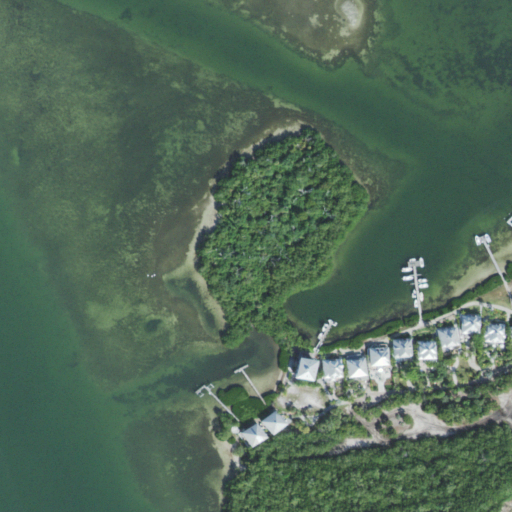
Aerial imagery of island in Florida named Whoopee Island containing open water, woody wetlands, low intensity development, medium intensity development, herbaceous wetlands, and barren land